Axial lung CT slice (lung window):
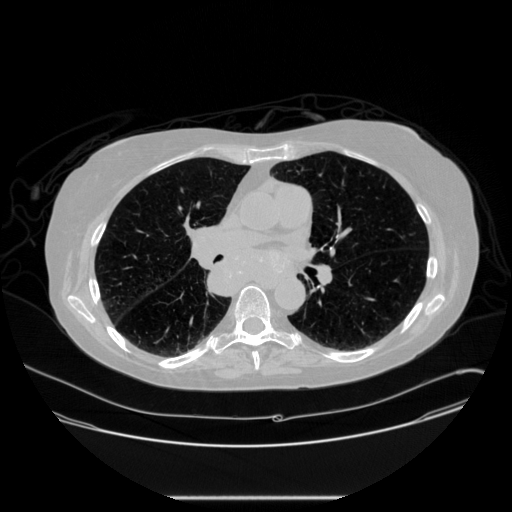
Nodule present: no